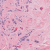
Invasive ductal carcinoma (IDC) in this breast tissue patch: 1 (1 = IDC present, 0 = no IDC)